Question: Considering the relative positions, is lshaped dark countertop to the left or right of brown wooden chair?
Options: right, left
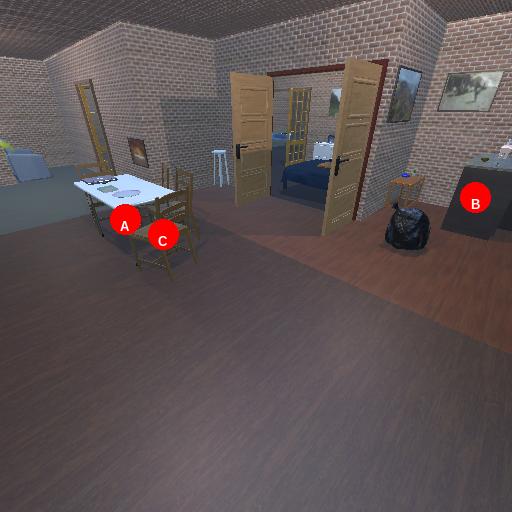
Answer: right